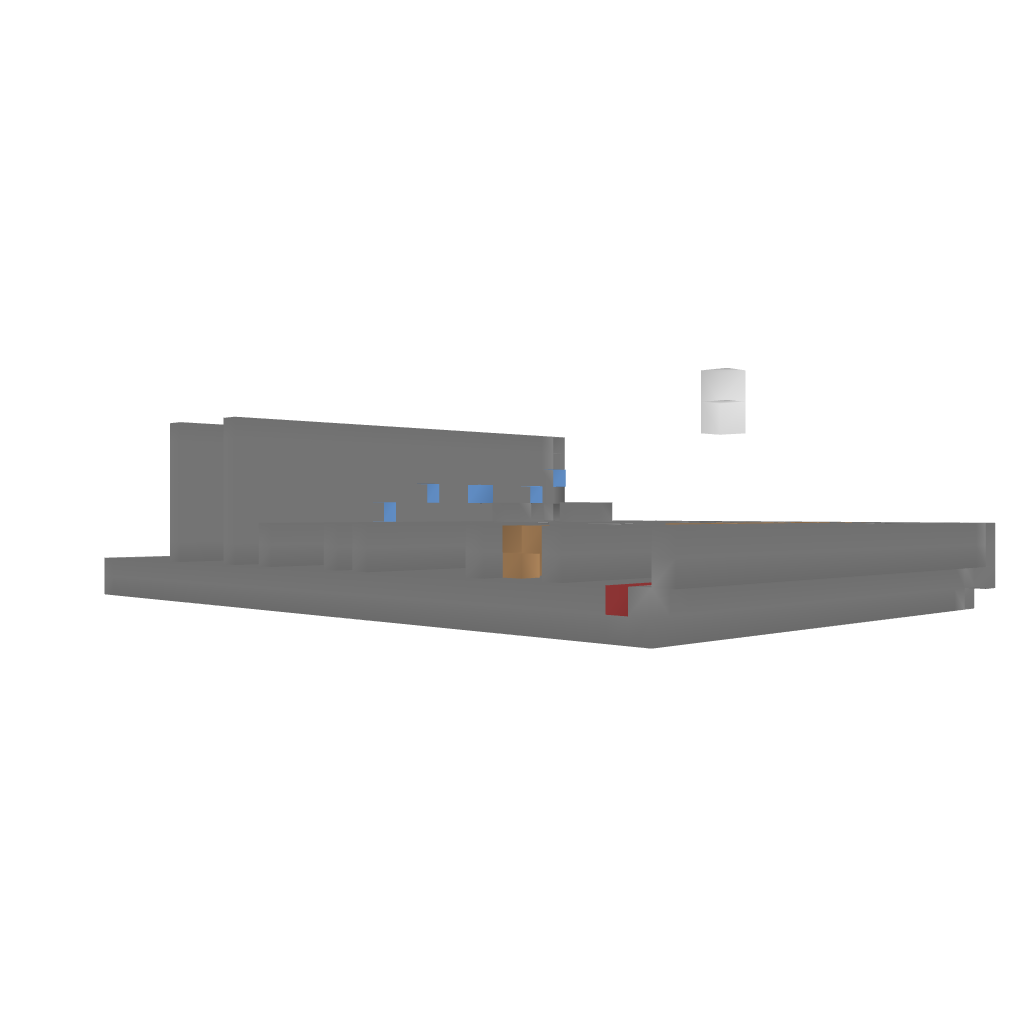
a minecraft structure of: LavaGod bad low quality